Interaction volume radius: 5 \u00c5
Interaction volume height: 30 \u00c5
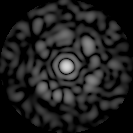
Disorder parameter: 0.6948